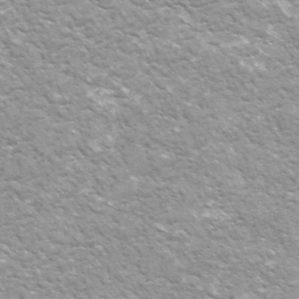
Label: frost